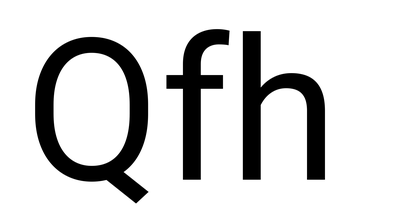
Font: Roboto_Regular